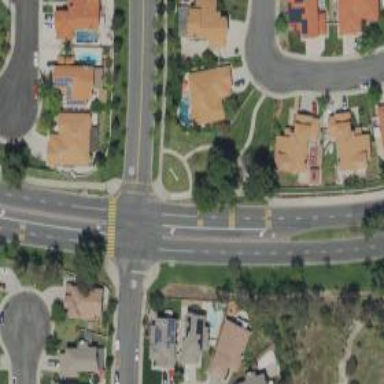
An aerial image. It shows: Tertiary road with separate sidewalk.